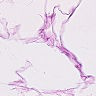
Metastatic tissue present: no